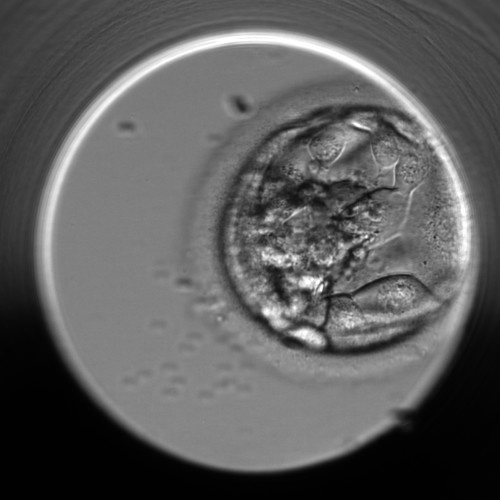
Embryo quality: poor